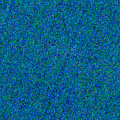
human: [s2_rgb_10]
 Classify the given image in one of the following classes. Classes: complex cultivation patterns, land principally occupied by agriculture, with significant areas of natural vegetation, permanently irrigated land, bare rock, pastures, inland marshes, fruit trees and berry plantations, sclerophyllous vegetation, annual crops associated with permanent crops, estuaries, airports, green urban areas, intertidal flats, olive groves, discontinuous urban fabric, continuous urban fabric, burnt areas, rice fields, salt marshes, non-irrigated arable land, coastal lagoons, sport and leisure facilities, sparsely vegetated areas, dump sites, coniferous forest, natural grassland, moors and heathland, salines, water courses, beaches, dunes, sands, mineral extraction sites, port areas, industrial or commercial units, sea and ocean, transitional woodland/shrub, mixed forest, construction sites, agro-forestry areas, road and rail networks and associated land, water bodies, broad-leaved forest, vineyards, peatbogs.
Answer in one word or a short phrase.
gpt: sea and ocean